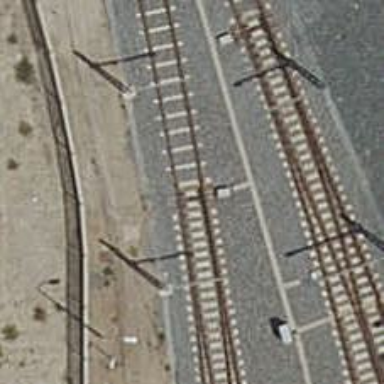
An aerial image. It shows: Railway switch.